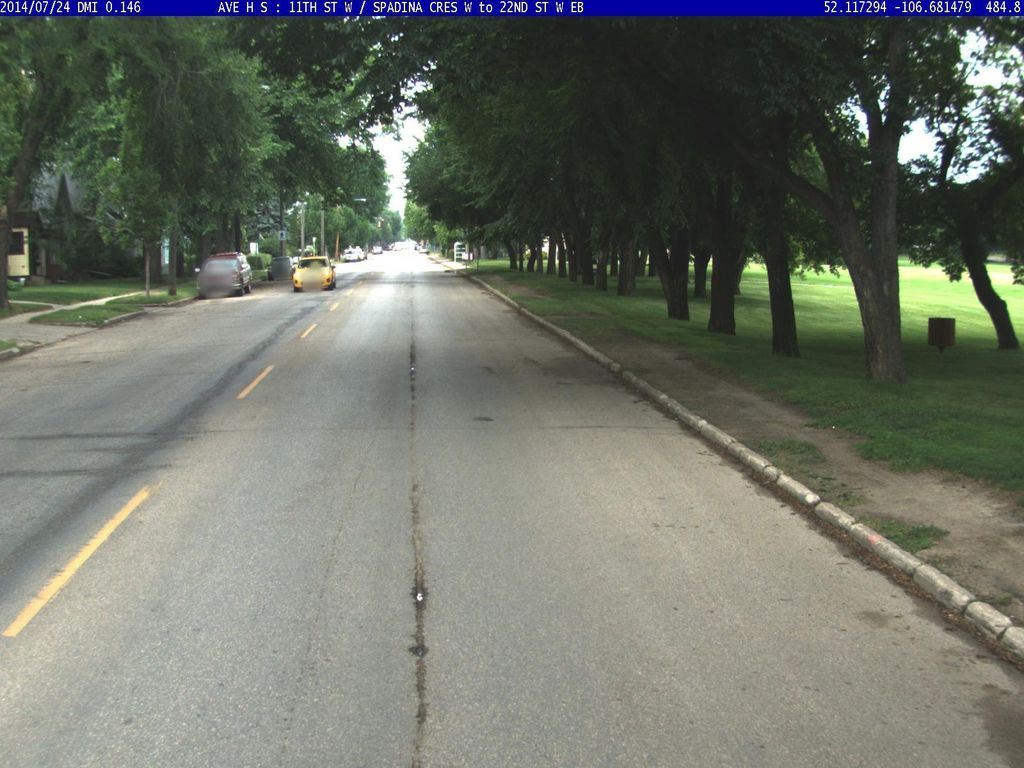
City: saskatoon